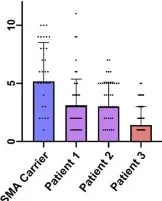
Immunofluorescence Staining of SMN in Fibroblasts and Quantification of Nuclear Gems. Patient 1.
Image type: pathology (immunostaining)